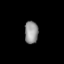
Tissue: lung
Cell type: Others
Senescence score: 0.1468
Nuclear area (px): 297
Mean DAPI intensity: 148.687